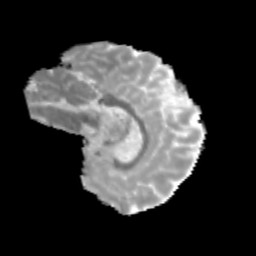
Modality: MD
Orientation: sagittal
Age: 11
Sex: female
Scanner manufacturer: siemens
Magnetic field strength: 3 T
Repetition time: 3.8 s
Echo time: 0.07 s